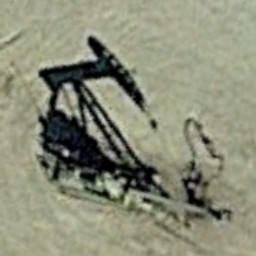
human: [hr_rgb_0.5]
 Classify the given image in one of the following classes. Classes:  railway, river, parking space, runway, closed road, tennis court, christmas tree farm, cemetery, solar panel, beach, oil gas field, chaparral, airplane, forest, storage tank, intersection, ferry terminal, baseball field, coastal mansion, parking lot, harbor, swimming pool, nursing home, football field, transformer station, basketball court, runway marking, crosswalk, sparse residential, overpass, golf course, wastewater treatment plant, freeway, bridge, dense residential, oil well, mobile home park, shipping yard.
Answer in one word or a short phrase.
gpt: oil well